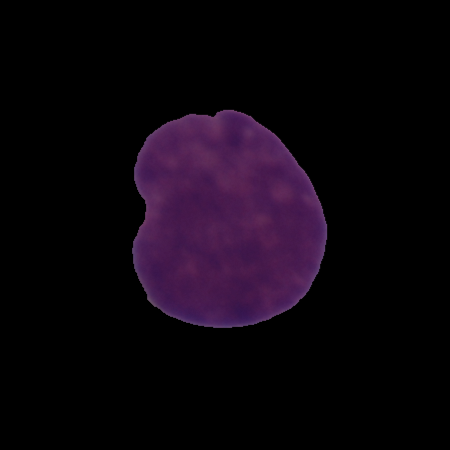
Label: healthy